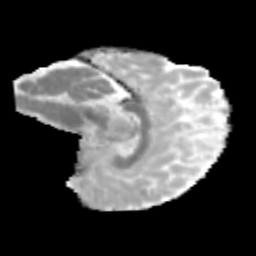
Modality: MD
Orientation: sagittal
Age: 11
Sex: male
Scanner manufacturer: siemens
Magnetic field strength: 3 T
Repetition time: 3.8 s
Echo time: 0.07 s